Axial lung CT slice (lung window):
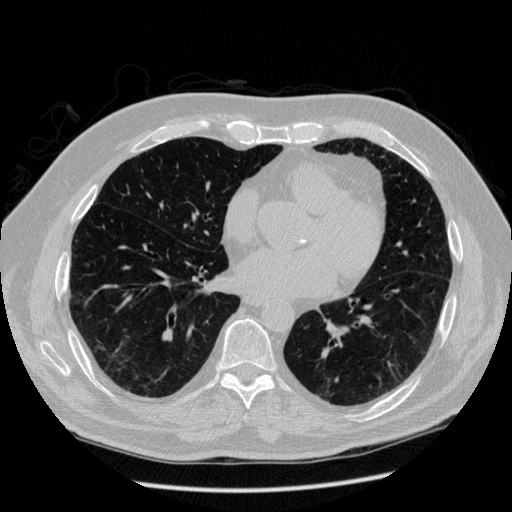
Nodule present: no